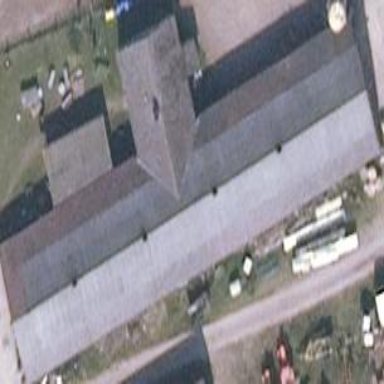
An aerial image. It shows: Building.